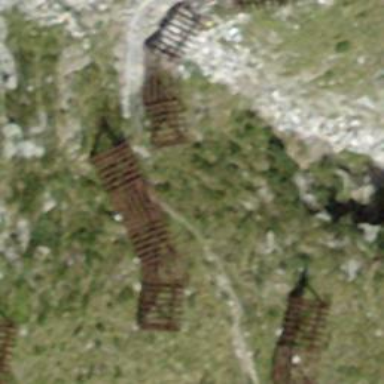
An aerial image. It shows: Avalanche protection barrier.